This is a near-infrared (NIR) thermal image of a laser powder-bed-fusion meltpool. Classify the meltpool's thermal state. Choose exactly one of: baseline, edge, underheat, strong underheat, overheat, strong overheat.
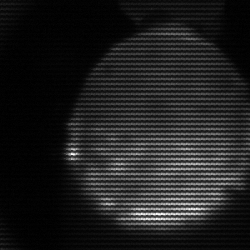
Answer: edge